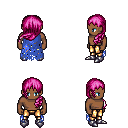
a pixel art fantasy rpg character, male body template, human, dark skin, blue tattered cape, gold greaves, pink left-swept hairstyle, metal boots, four views (front, back, left, right), 2x2 character sprite sheet, small pixel art, hard edges, no anti-aliasing